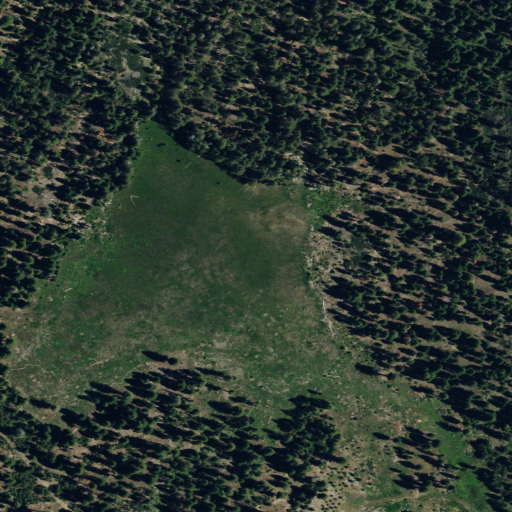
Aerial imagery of plain(s) in California named Round Valley containing evergreen forest and herbaceous wetlands